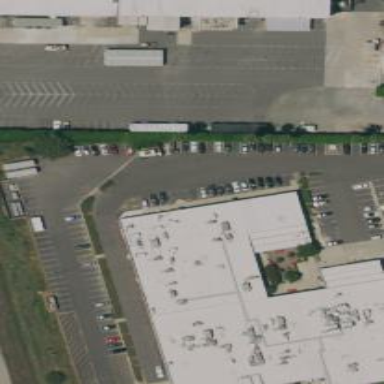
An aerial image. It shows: Commercial building.